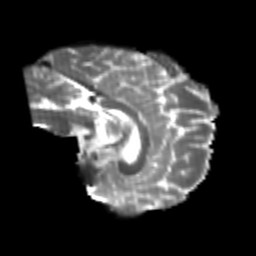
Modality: T2w
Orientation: sagittal
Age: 26
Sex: female
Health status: healthy
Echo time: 0.074 s